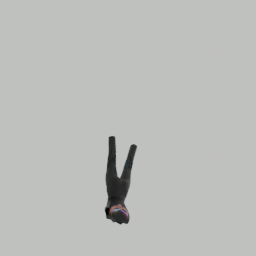
Label: people